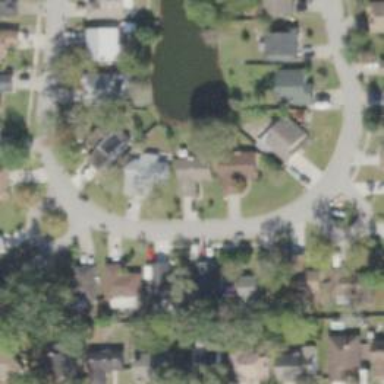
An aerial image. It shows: Residential road.